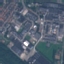
Land use / land cover class: Industrial